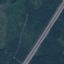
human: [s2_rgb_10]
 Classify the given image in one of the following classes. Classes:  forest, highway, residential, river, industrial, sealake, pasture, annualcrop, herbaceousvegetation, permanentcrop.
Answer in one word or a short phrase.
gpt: Highway